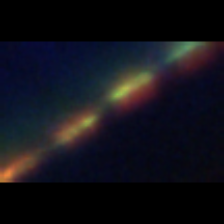
Taxon: Psuedo-nitzschia
Group: Diatoms